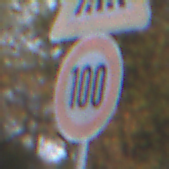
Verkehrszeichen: Geschwindigkeit100
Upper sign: FussgaengerueberwegLinks
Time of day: MorningAfternoon
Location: Outdoor (Urban)
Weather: Overcast
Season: NotSpecified
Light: Natural